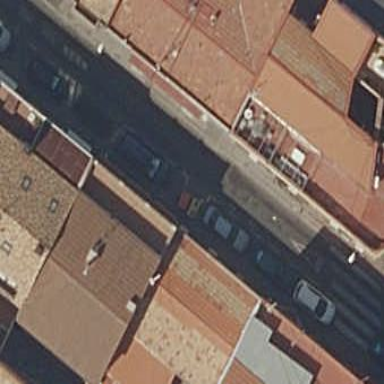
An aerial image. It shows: Image showing building with apartments.